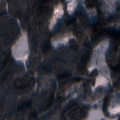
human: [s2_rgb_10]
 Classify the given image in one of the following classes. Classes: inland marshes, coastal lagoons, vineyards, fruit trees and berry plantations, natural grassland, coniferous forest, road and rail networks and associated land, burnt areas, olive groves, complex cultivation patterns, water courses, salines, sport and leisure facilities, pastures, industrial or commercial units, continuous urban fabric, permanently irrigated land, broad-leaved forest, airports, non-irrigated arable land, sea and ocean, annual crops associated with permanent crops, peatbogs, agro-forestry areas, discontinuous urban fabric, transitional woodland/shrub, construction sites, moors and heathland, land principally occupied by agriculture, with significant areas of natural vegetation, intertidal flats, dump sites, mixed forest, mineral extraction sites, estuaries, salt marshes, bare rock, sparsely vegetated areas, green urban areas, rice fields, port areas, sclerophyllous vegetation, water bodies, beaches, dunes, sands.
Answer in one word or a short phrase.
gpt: coniferous forest, transitional woodland/shrub